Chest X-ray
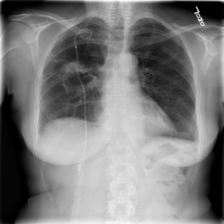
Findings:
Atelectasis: negative
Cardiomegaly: negative
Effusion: negative
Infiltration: negative
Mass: negative
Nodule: negative
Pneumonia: negative
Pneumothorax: positive
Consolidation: negative
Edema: negative
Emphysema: negative
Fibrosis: negative
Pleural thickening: negative
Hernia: negative